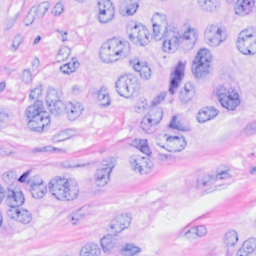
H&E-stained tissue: Breast